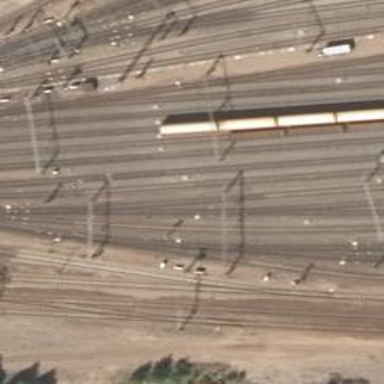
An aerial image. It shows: Rail yard with electrified contact lines for railway operations.